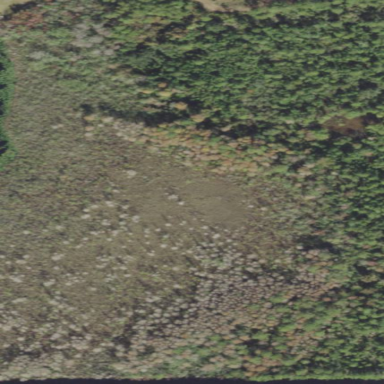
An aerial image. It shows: Swamp in wetland area.